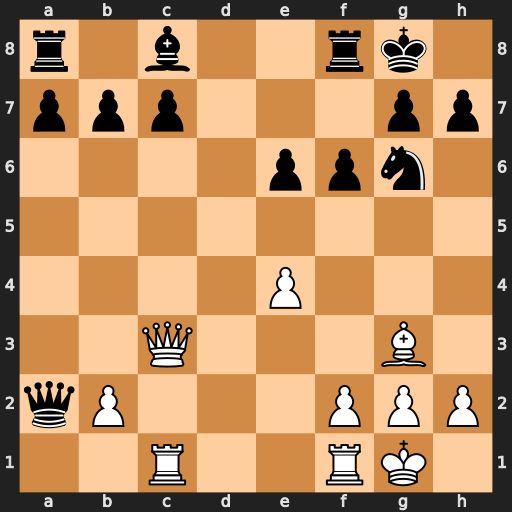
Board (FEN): r1b2rk1/ppp3pp/4ppn1/8/4P3/2Q3B1/qP3PPP/2R2RK1
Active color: w
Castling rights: -
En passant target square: -
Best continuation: Ra1 Qxa1 Rxa1